Question: I want to fill the area overlapping between two normal distributions. I've got the min and max, but I can't figure out how to set the boundaries.
I've looked at the <URL> come close, but no luck. Here's what I have so far.
#
'''
import numpy as np
import seaborn as sns
import scipy.stats as stats
import matplotlib.pyplot as plt
pepe_calories = np.array([361, 291, 263, 284, 311, 284, 282, 228, 328, 263, 354, 302, 293,
254, 297, 281, 307, 281, 262, 302, 244, 259, 273, 299, 278, 257,
296, 237, 276, 280, 291, 278, 251, 313, 314, 323, 333, 270, 317,
321, 307, 256, 301, 264, 221, 251, 307, 283, 300, 292, 344, 239,
288, 356, 224, 246, 196, 202, 314, 301, 336, 294, 237, 284, 311,
257, 255, 287, 243, 267, 253, 257, 320, 295, 295, 271, 322, 343,
313, 293, 298, 272, 267, 257, 334, 276, 337, 325, 261, 344, 298,
253, 302, 318, 289, 302, 291, 343, 310, 241])
modern_calories = np.array([310, 315, 303, 360, 339, 416, 278, 326, 316, 314, 333, 317, 357,
304, 363, 387, 279, 350, 367, 321, 366, 311, 308, 303, 299, 363,
335, 357, 392, 321, 361, 285, 321, 290, 392, 341, 331, 338, 326,
314, 327, 320, 293, 333, 297, 315, 365, 408, 352, 359, 312, 300,
263, 358, 345, 360, 336, 378, 315, 354, 318, 300, 372, 305, 336,
286, 296, 413, 383, 328, 418, 388, 416, 371, 313, 321, 321, 317,
402, 290, 328, 344, 330, 319, 309, 327, 351, 324, 278, 369, 416,
359, 381, 324, 306, 350, 385, 335, 395, 308])
ax = sns.distplot(pepe_calories, fit_kws={"color":"blue"}, kde=False,
fit=stats.norm, hist=None, label="Pepe's");
ax = sns.distplot(modern_calories, fit_kws={"color":"orange"}, kde=False,
fit=stats.norm, hist=None, label="Modern");
# Get the two lines from the axes to generate shading
l1 = ax.lines[0]
l2 = ax.lines[1]
# Get the xy data from the lines so that we can shade
x1 = l1.get_xydata()[:,0]
y1 = l1.get_xydata()[:,1]
x2 = l2.get_xydata()[:,0]
y2 = l2.get_xydata()[:,1]
x2min = np.min(x2)
x1max = np.max(x1)
ax.fill_between(x1,y1, where = ((x1 > x2min) & (x1 < x1max)), color="red", alpha=0.3)
#> <matplotlib.collections.PolyCollection at 0x1a200510b8>
plt.legend()
#> <matplotlib.legend.Legend at 0x1a1ff2e390>
plt.show()
'''

Any ideas?
Created on 2018-12-01 by the <URL>
'''
import reprexpy
print(reprexpy.SessionInfo())
#> Session info --------------------------------------------------------------------
#> Platform: Darwin-18.2.0-x86_64-i386-64bit (64-bit)
#> Python: 3.6
#> Date: 2018-12-01
#> Packages ------------------------------------------------------------------------
#> matplotlib==2.1.2
#> numpy==1.15.4
#> reprexpy==0.1.1
#> scipy==1.1.0
#> seaborn==0.9.0
'''
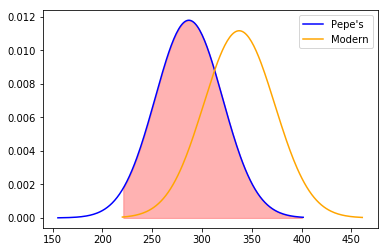
Answer: While gathering the pdf data from 'get_xydata' is clever, you are now at the mercy of matplotlib's rendering / segmentation algorithm. Having 'x1' and 'x2' span different ranges also makes comparing 'y1' and 'y2' difficult.
You can avoid these problems by fitting the normals yourself instead of
letting 'sns.distplot' do it. Then you have more control over the values you are
looking for.
'''
import numpy as np
import scipy.stats as stats
import matplotlib.pyplot as plt
norm = stats.norm
pepe_calories = np.array([361, 291, 263, 284, 311, 284, 282, 228, 328, 263, 354, 302, 293,
254, 297, 281, 307, 281, 262, 302, 244, 259, 273, 299, 278, 257,
296, 237, 276, 280, 291, 278, 251, 313, 314, 323, 333, 270, 317,
321, 307, 256, 301, 264, 221, 251, 307, 283, 300, 292, 344, 239,
288, 356, 224, 246, 196, 202, 314, 301, 336, 294, 237, 284, 311,
257, 255, 287, 243, 267, 253, 257, 320, 295, 295, 271, 322, 343,
313, 293, 298, 272, 267, 257, 334, 276, 337, 325, 261, 344, 298,
253, 302, 318, 289, 302, 291, 343, 310, 241])
modern_calories = np.array([310, 315, 303, 360, 339, 416, 278, 326, 316, 314, 333, 317, 357,
304, 363, 387, 279, 350, 367, 321, 366, 311, 308, 303, 299, 363,
335, 357, 392, 321, 361, 285, 321, 290, 392, 341, 331, 338, 326,
314, 327, 320, 293, 333, 297, 315, 365, 408, 352, 359, 312, 300,
263, 358, 345, 360, 336, 378, 315, 354, 318, 300, 372, 305, 336,
286, 296, 413, 383, 328, 418, 388, 416, 371, 313, 321, 321, 317,
402, 290, 328, 344, 330, 319, 309, 327, 351, 324, 278, 369, 416,
359, 381, 324, 306, 350, 385, 335, 395, 308])
pepe_params = norm.fit(pepe_calories)
modern_params = norm.fit(modern_calories)
xmin = min(pepe_calories.min(), modern_calories.min())
xmax = max(pepe_calories.max(), modern_calories.max())
x = np.linspace(xmin, xmax, 100)
pepe_pdf = norm(*pepe_params).pdf(x)
modern_pdf = norm(*modern_params).pdf(x)
y = np.minimum(modern_pdf, pepe_pdf)
fig, ax = plt.subplots()
ax.plot(x, pepe_pdf, label="Pepe's", color='blue')
ax.plot(x, modern_pdf, label="Modern", color='orange')
ax.fill_between(x, y, color='red', alpha=0.3)
plt.legend()
plt.show()
'''
<URL>
---
If, let's say, 'sns.distplot' (or some other plotting function) made a plot that you did not want to have to reproduce, then you could use the data from 'get_xydata' this way:
'''
import numpy as np
import seaborn as sns
import scipy.stats as stats
import matplotlib.pyplot as plt
pepe_calories = np.array([361, 291, 263, 284, 311, 284, 282, 228, 328, 263, 354, 302, 293,
254, 297, 281, 307, 281, 262, 302, 244, 259, 273, 299, 278, 257,
296, 237, 276, 280, 291, 278, 251, 313, 314, 323, 333, 270, 317,
321, 307, 256, 301, 264, 221, 251, 307, 283, 300, 292, 344, 239,
288, 356, 224, 246, 196, 202, 314, 301, 336, 294, 237, 284, 311,
257, 255, 287, 243, 267, 253, 257, 320, 295, 295, 271, 322, 343,
313, 293, 298, 272, 267, 257, 334, 276, 337, 325, 261, 344, 298,
253, 302, 318, 289, 302, 291, 343, 310, 241])
modern_calories = np.array([310, 315, 303, 360, 339, 416, 278, 326, 316, 314, 333, 317, 357,
304, 363, 387, 279, 350, 367, 321, 366, 311, 308, 303, 299, 363,
335, 357, 392, 321, 361, 285, 321, 290, 392, 341, 331, 338, 326,
314, 327, 320, 293, 333, 297, 315, 365, 408, 352, 359, 312, 300,
263, 358, 345, 360, 336, 378, 315, 354, 318, 300, 372, 305, 336,
286, 296, 413, 383, 328, 418, 388, 416, 371, 313, 321, 321, 317,
402, 290, 328, 344, 330, 319, 309, 327, 351, 324, 278, 369, 416,
359, 381, 324, 306, 350, 385, 335, 395, 308])
ax = sns.distplot(pepe_calories, fit_kws={"color":"blue"}, kde=False,
fit=stats.norm, hist=None, label="Pepe's");
ax = sns.distplot(modern_calories, fit_kws={"color":"orange"}, kde=False,
fit=stats.norm, hist=None, label="Modern");
# Get the two lines from the axes to generate shading
l1 = ax.lines[0]
l2 = ax.lines[1]
# Get the xy data from the lines so that we can shade
x1, y1 = l1.get_xydata().T
x2, y2 = l2.get_xydata().T
xmin = max(x1.min(), x2.min())
xmax = min(x1.max(), x2.max())
x = np.linspace(xmin, xmax, 100)
y1 = np.interp(x, x1, y1)
y2 = np.interp(x, x2, y2)
y = np.minimum(y1, y2)
ax.fill_between(x, y, color="red", alpha=0.3)
plt.legend()
plt.show()
'''
<URL>